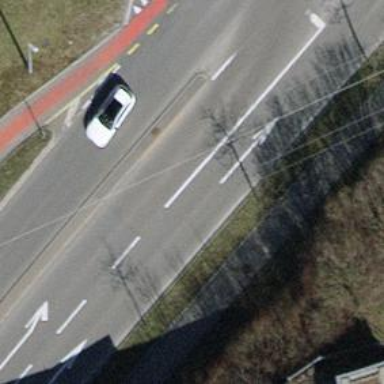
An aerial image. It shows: Road with traffic signals.